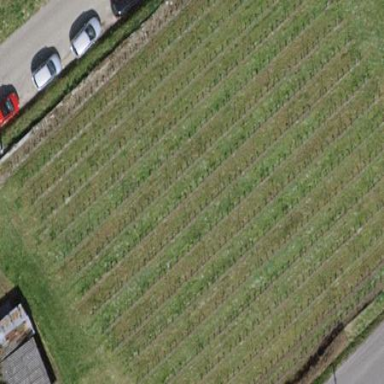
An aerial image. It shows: Beautiful vineyard in the countryside.